Question: I have a 'QMainWindow' which contains a circular 'QWidget' inside it. In order to have a circular shaped 'QWidget' I am making use of 'QWidget::setMask'. The intended behaviour of the application on mouse press is inside the MainWindow depends on the region on which mouse is pressed.
'''
class MyMainWindow: public QMainWindow
{
public:
MyMainWindow():QMainWindow()
{
}
void mousePressEvent( QMouseEvent * event )
{
qDebug()<<"Clicked on MainWindow";
}
};
class CircularWidget: public QWidget
{
public:
CircularWidget( QWidget * parent ):QWidget( parent )
{
}
void paintEvent(QPaintEvent * event)
{
QRegion circularMask( QRect( pos(), size() ), QRegion::Ellipse );
setMask( circularMask );
setStyleSheet("background-color:black;");
QWidget::paintEvent( event );
}
void mousePressEvent( QMouseEvent * event )
{
qDebug()<<"Clicked on Circular Widget";
}
};
int main(int argc, char *argv[])
{
QApplication a(argc, argv);
QMainWindow w;
w.resize( 400, 400 );
CircularWidget circularWidget( &w );
circularWidget.show();
w.setCentralWidget( &circularWidget );
w.show();
return a.exec();
}
'''

Currently, when I click inside the circular region I get the event in my Widget. But all the mouse press events outside the circle are lost. I saw in the Qt Documentations that: 'Masked widgets receive mouse events only on their visible portions'. Is there any way to transfer the other mouse click events (events on the grey region in the picture) to the parent widget?
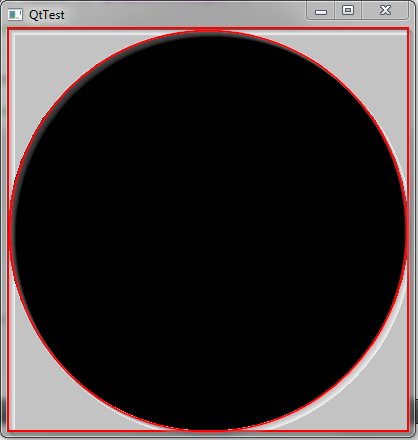
Answer: The reason why you did not get mouse events in your 'MyMainWindow' class is because in your main() function you create the main window object of class 'QMainWindow' instead.
For handling the mouse click events on the circular widget I would use signal/slot mechanism here. I.e. let the circular widget emit a signal each time it is clicked. Any other receiver will handle it as its own. For example:
'''
class MyMainWindow: public QMainWindow
{
Q_OBJECT
[..]
public slots:
void handleMouseClick(const QPoint &) {}
};
class CircularWidget: public QWidget
{
Q_OBJECT
public:
[..]
void mousePressEvent( QMouseEvent * event )
{ emit mouseClicked(event->pos()); }
signals:
void mouseClicked(const QPoint &);
};
'''
And finally establish connection. With this in 'MyMainWindow' class you will be able to handle mouse click events both from circular widget and main window itself.
'''
int main(int argc, char *argv[])
{
QApplication a(argc, argv);
MyMainWindow w; // <-------- This should be MyMainWindow instead of QMainWindow
CircularWidget circularWidget( &w );
w.setCentralWidget( &circularWidget );
QObject::connect(&circularWidget, SIGNAL(mouseClicked(const QPoint &)),
&w, SLOT(handleMouseClick(const QPoint &));
return a.exec();
}
'''